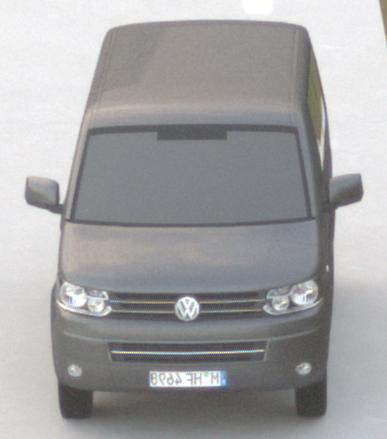
Make: VW Commercial Vehicles (Nutzfahrzeuge)
Model: T5 Multivan 2.0
Detailed model: T5 Multivan
Model produced from: 2009/09
Model produced until: 2013/06
Doors: 4
Color: gray
Road condition: dry road
Daytime: sunrise or sunset
Contrast: low contrast